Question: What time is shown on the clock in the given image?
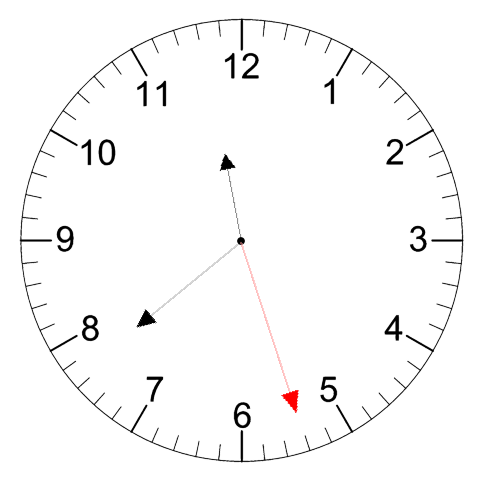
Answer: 11:38:27